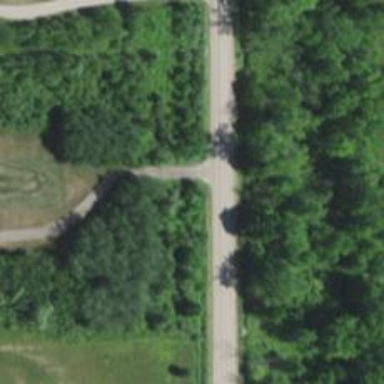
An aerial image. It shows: Culvert tunnel.